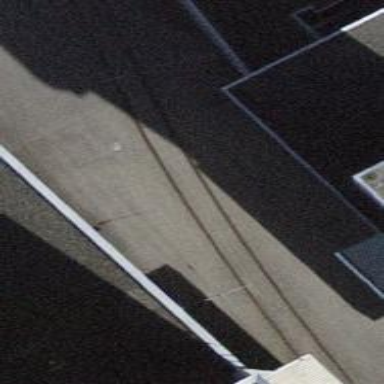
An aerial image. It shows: Single track railway spur with electrification through contact line.